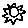
Label: sun